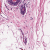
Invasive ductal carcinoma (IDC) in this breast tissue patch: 0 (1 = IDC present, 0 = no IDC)